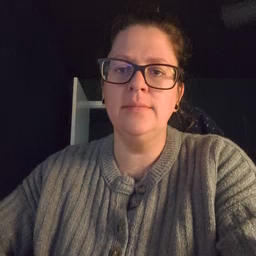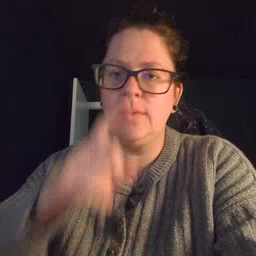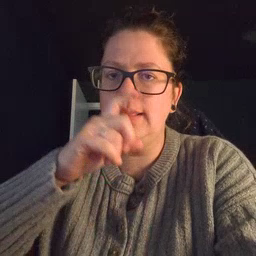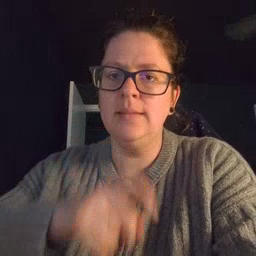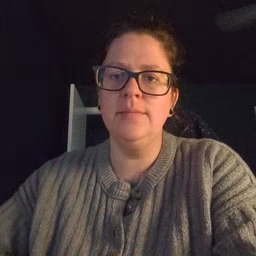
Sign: doll